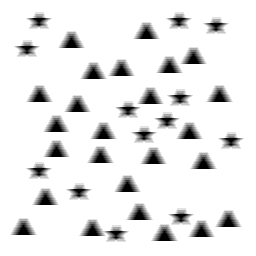
Squares: 0
Triangles: 25
Stars: 13
Total shapes: 38